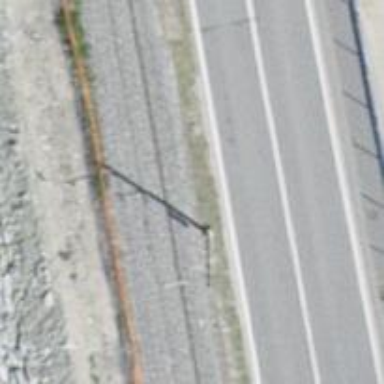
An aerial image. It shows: Catenary mast for power lines.